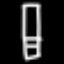
Label: pencil